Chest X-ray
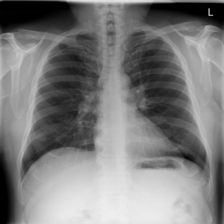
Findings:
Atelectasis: negative
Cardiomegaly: negative
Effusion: negative
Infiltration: negative
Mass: negative
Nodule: negative
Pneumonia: negative
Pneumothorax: negative
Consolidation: negative
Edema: negative
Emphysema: negative
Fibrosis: negative
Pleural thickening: negative
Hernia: negative